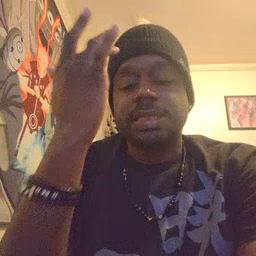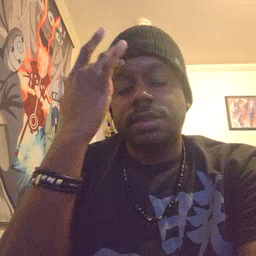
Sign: sick